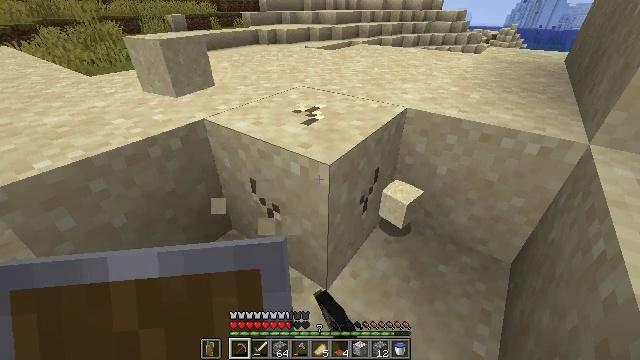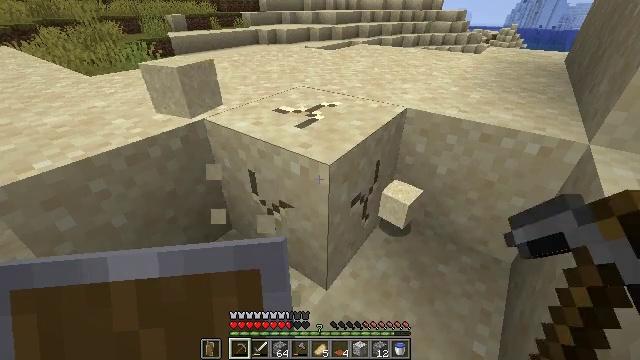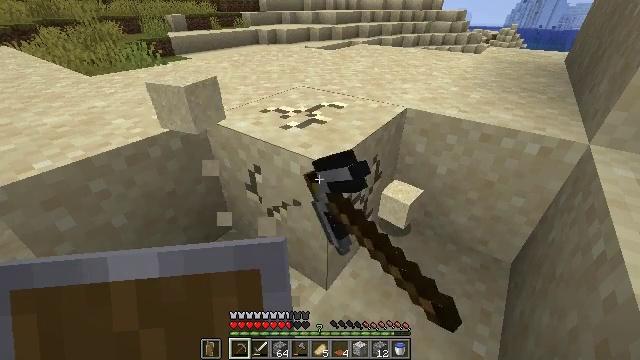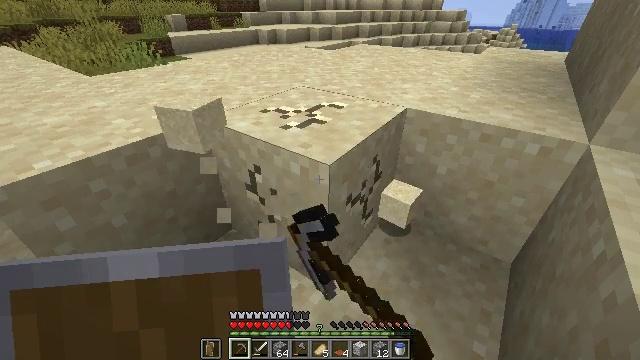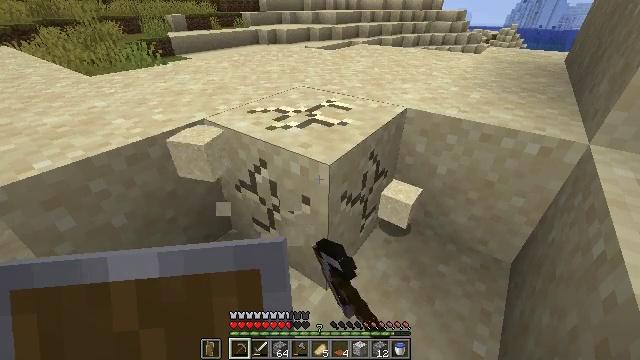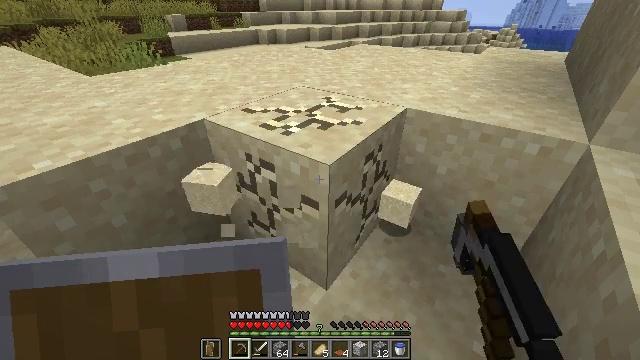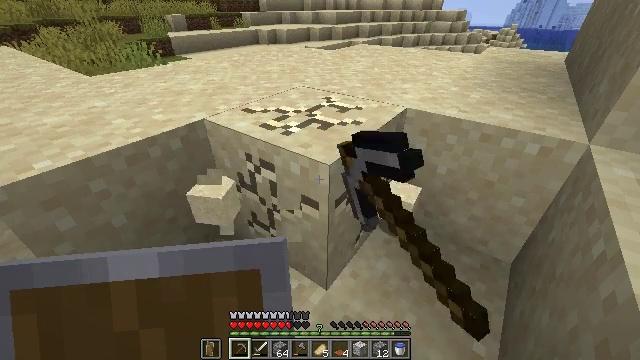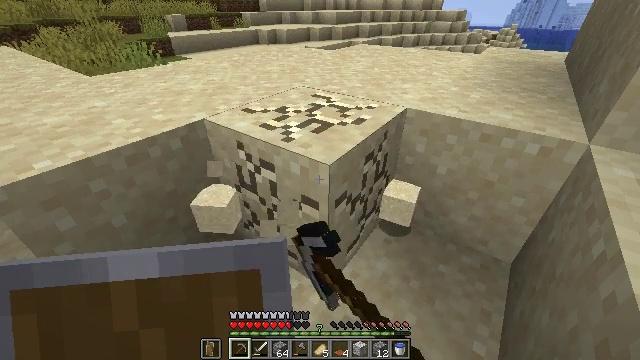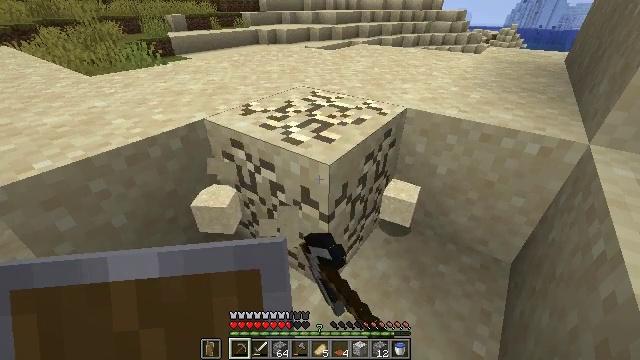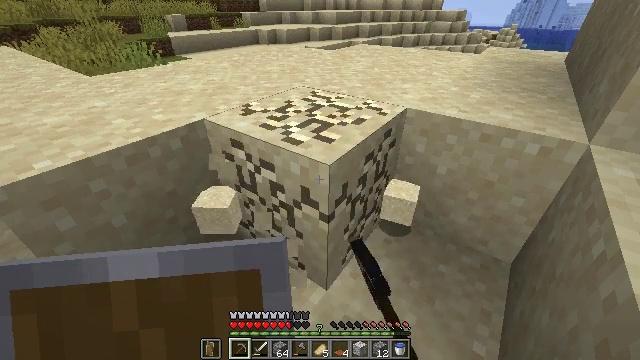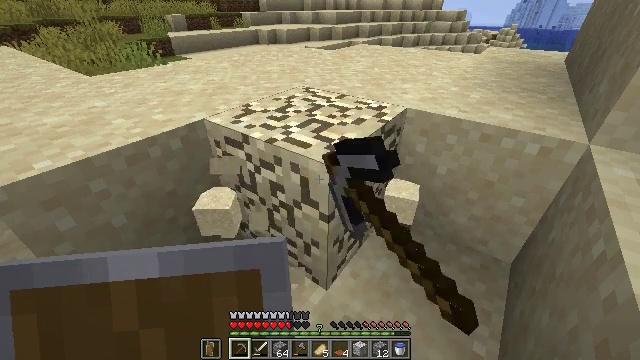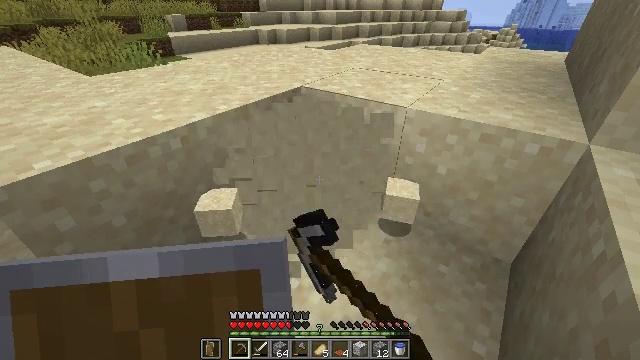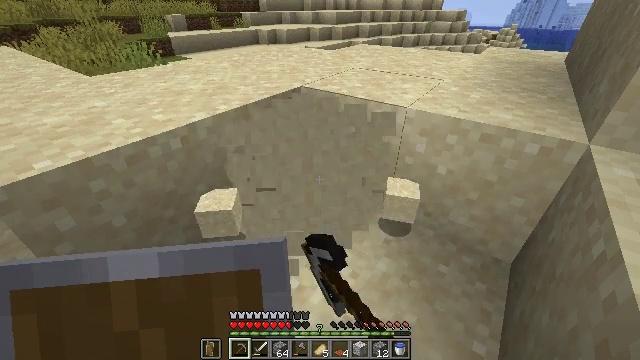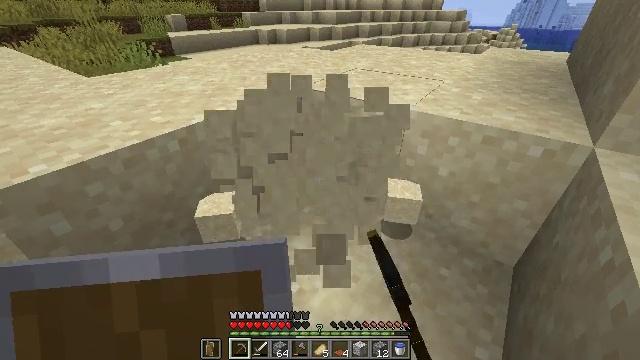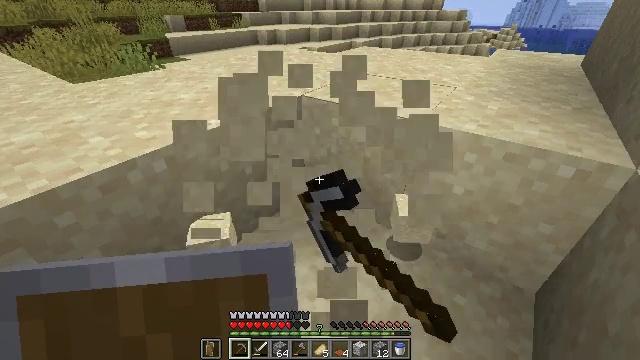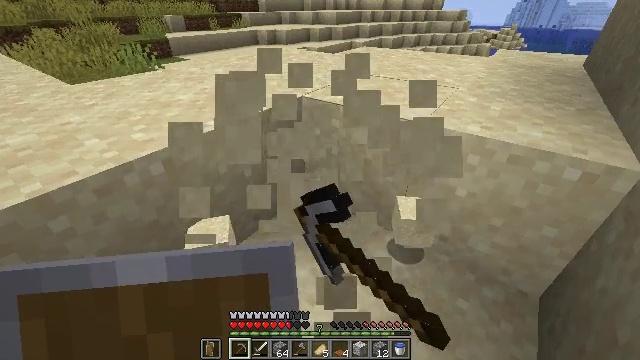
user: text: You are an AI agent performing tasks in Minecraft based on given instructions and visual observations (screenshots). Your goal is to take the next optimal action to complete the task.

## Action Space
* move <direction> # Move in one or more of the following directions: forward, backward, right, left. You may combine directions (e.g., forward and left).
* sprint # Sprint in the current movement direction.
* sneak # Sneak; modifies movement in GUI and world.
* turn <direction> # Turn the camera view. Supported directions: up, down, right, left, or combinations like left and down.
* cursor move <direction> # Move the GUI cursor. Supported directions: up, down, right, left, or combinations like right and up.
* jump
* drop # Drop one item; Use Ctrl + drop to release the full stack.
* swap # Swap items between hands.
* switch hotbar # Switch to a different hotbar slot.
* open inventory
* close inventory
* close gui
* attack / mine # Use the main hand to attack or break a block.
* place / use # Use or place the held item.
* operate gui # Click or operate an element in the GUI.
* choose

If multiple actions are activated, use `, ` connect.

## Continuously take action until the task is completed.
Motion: motion action
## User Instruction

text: Attack the ground to gather sand.
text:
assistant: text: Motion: attack / mine
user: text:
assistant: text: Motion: attack / mine
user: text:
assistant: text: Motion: attack / mine
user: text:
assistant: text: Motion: attack / mine
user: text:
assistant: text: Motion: attack / mine
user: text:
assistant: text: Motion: attack / mine
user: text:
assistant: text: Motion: attack / mine
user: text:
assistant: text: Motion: attack / mine
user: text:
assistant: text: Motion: attack / mine
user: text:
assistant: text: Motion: attack / mine
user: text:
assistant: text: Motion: attack / mine
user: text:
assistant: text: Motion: attack / mine
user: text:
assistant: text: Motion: move forward, attack / mine
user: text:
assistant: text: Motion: move forward, attack / mine
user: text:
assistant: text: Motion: move forward, attack / mine
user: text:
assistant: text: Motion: attack / mine